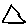
Label: triangle